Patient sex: M
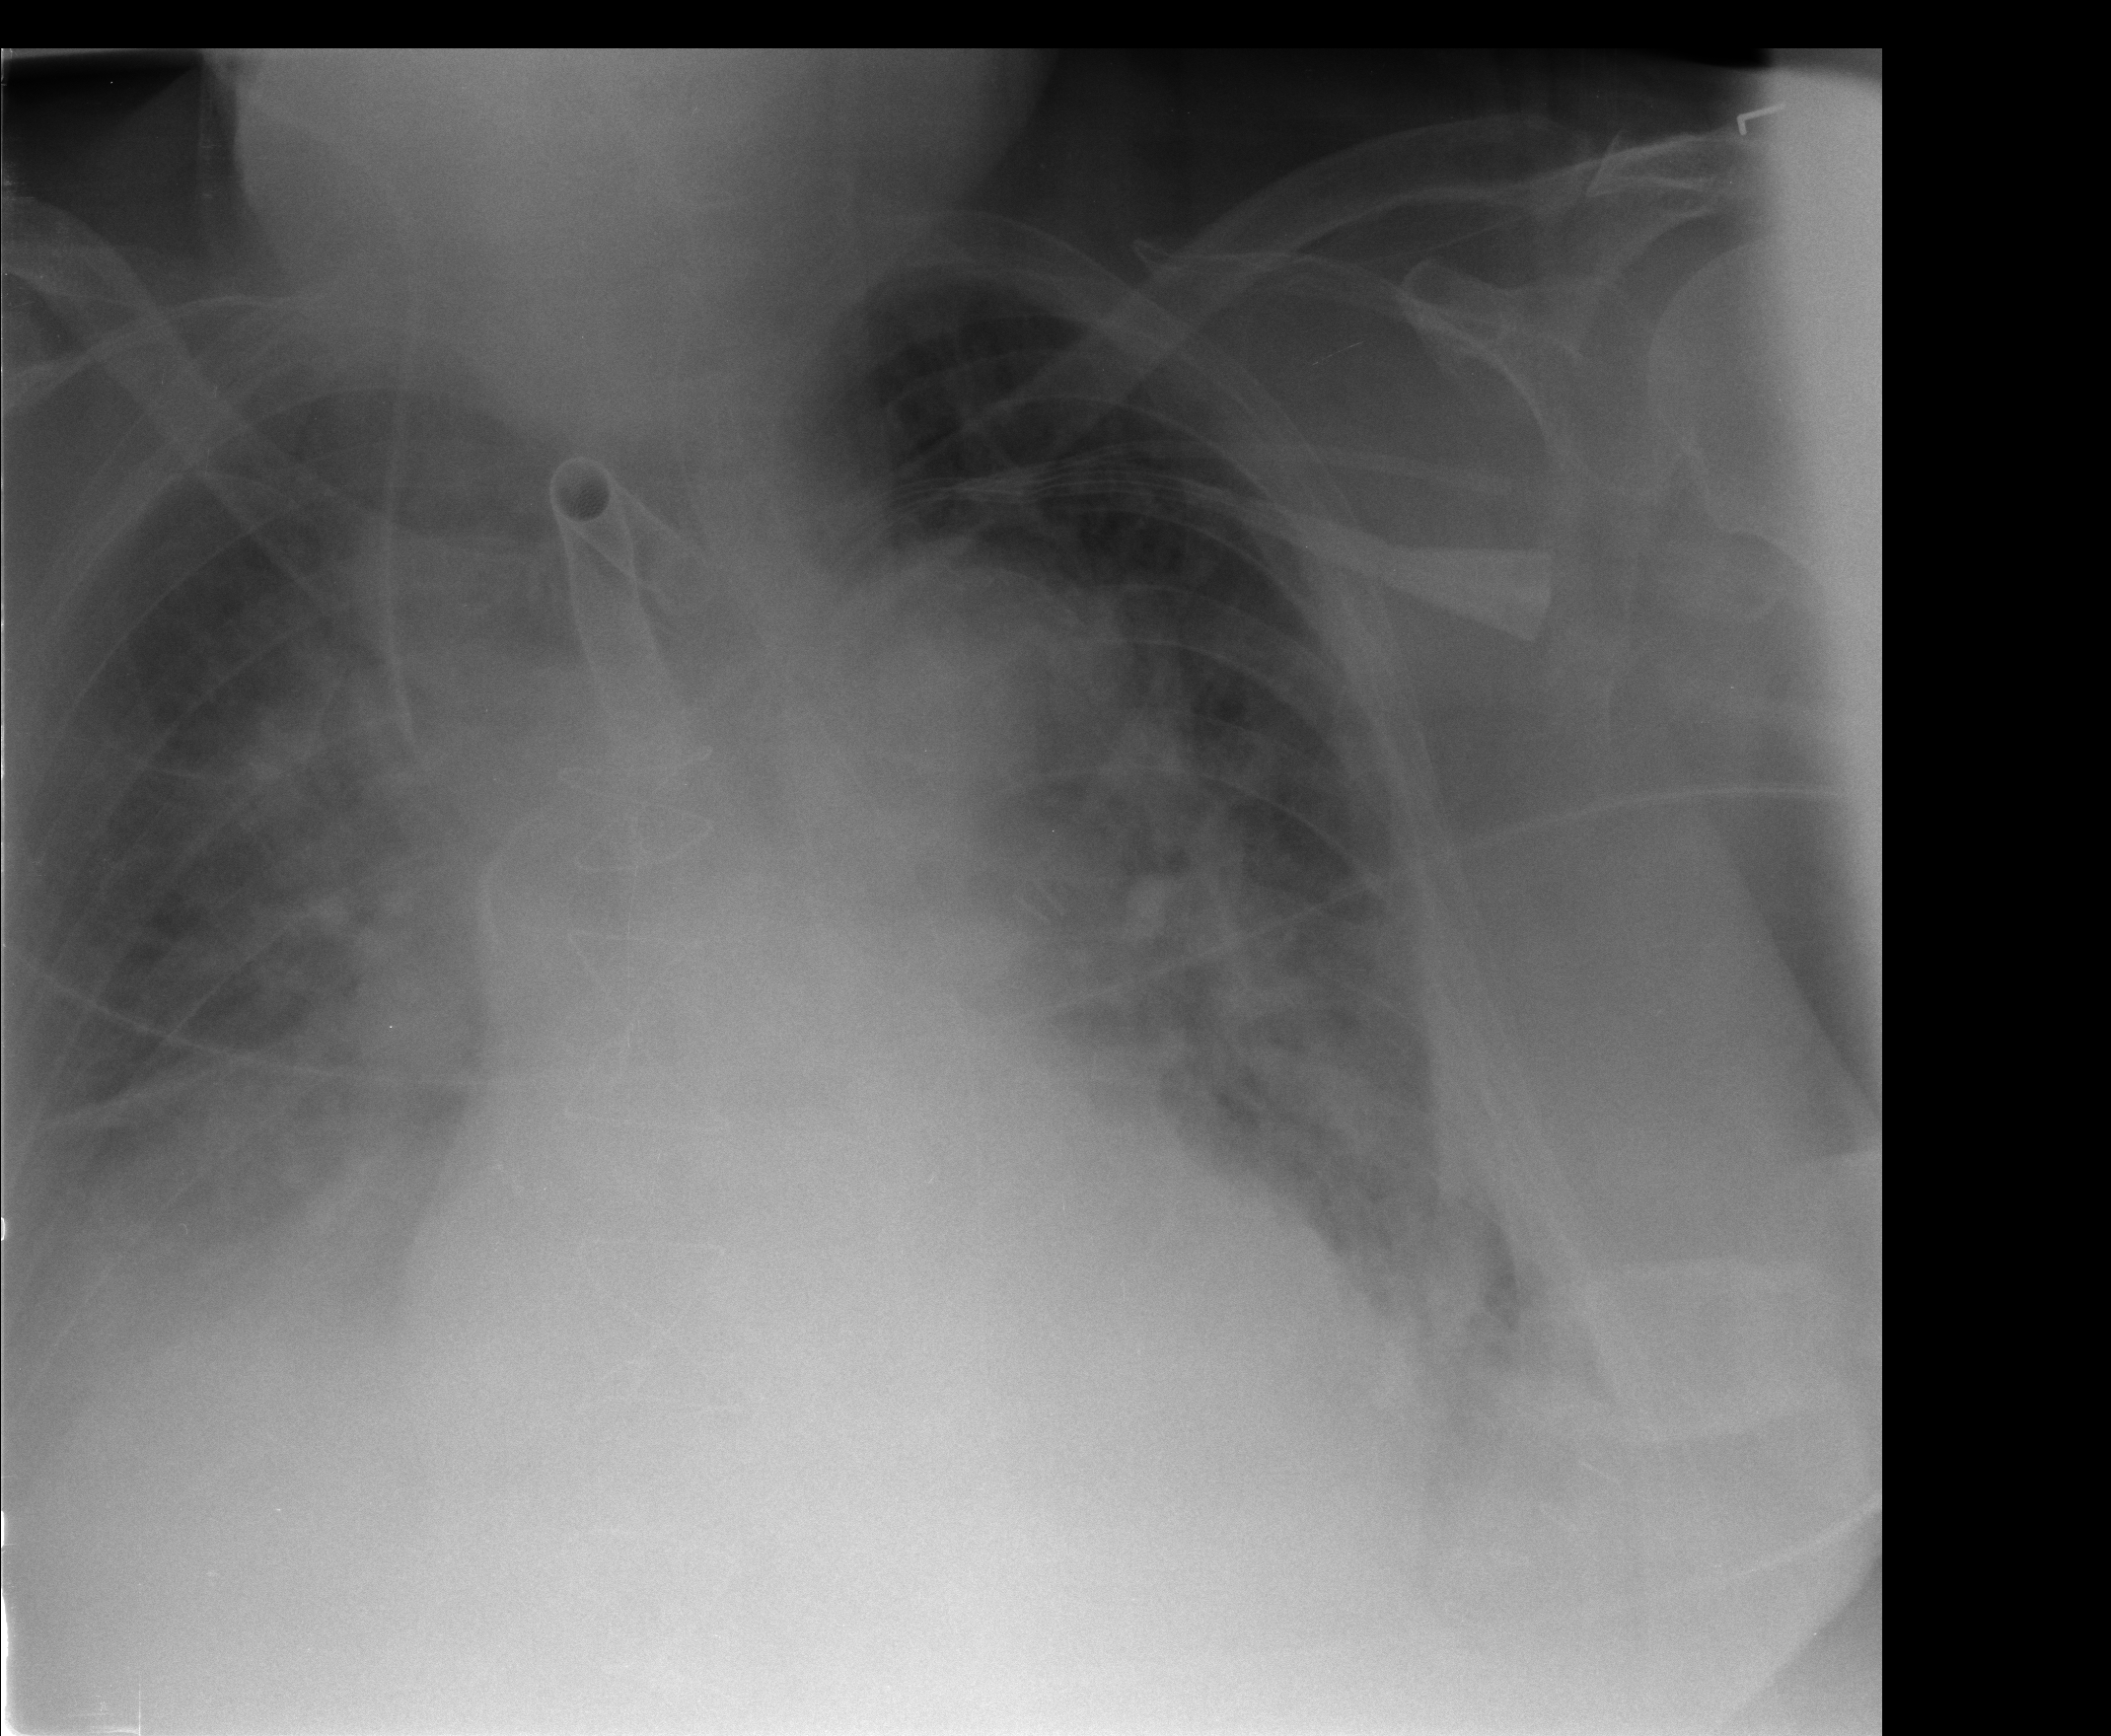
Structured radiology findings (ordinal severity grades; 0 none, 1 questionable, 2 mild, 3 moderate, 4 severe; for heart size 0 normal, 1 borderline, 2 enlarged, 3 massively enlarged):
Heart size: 2
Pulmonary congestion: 2
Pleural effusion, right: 2
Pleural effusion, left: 2
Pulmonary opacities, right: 1
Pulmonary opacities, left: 2
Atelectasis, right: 2
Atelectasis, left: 2